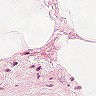
Metastatic tissue present: no